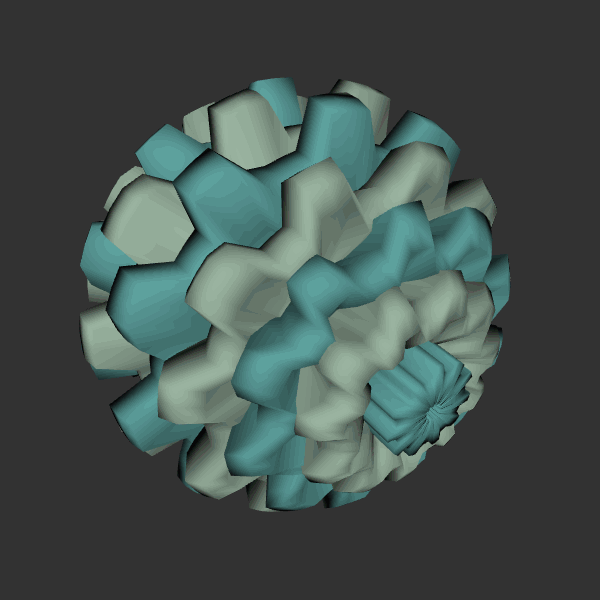
Background: dark